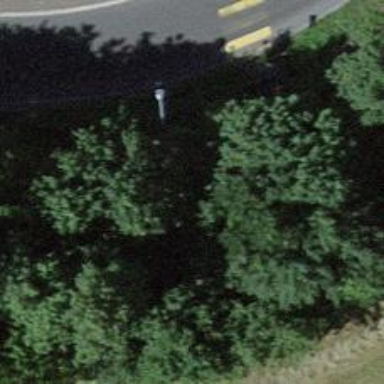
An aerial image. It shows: Road with steps.